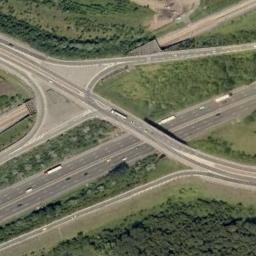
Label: overpass